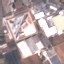
Land use / land cover: Industrial